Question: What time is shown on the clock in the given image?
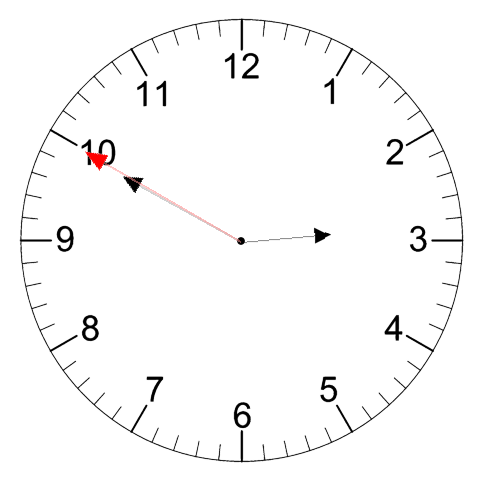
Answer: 02:49:50